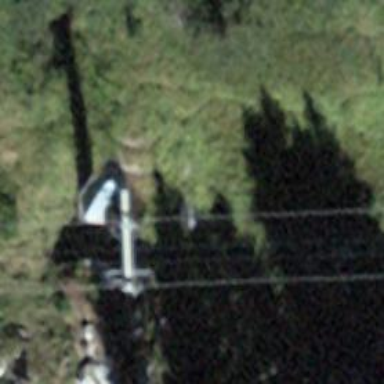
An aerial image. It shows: Pylon for aerialway.